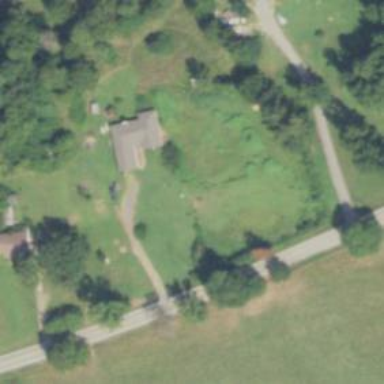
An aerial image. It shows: Driveway.